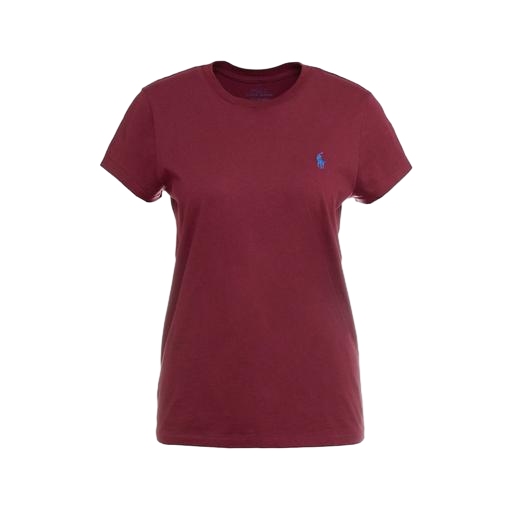
maroon t shirt, regular t-shirt, slim fit t-shirt, white background